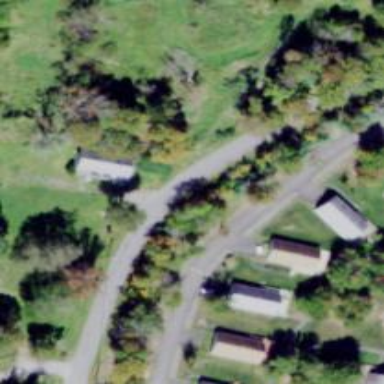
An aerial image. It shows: Driveway leading to service road.